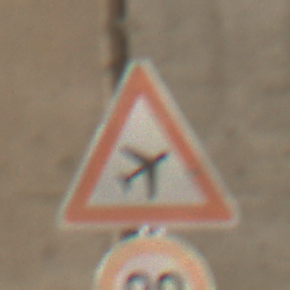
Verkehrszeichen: FlugbetriebLinks
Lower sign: Geschwindigkeit80
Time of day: Midday
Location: Roofed (Tunnel)
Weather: NotSpecified
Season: NotSpecified
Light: Natural